Question: I am beginning to experiment with using MapBox and TileMill, and what I would like to do is map 400,000 addresses in a CSV file which have been pre-geocoded. When I try to add this 100mb CSV file as a layer into MapBox, I receive an error telling me that the CSV file is greater than 20mb and apparently this is a problem.

Can someone point me in the right direction in terms of what is the best way to get these 400k records into TileMill? Eventually, I want to publish the map to the web, and I was planning to do that using MapBox. I saw a program for converting CSV to a shapefile, and wondering whether this is the best approach.
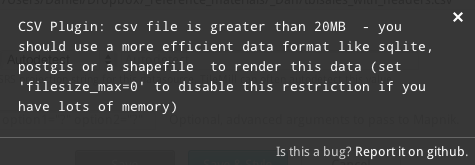
Answer: I have the same problem. I had to import a 22MB csv file into tilemill and got the same error.
Although I don't have a working answer for you, but I would think either:
1. Convert csv to SQLite export files http://www.mapbox.com/tilemill/docs/tutorials/sqlite-work/
2. Configure the buffer for tilemill (however I doubt this would be the best because my tilemill cant take 5 GB of memory when doing points/markers rendering, increasing the buffer would make things worse)
I will keep experimenting with the ideas, and update this thread as soon as I found something. Also, I am looking forward to the tillmill pros out here for the best working answer~!
Best